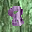
Label: 8